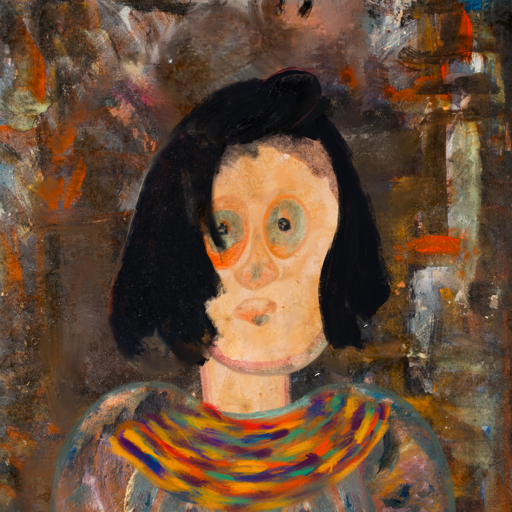
Background: GypsyQueen, Head And Neck Front: Childish, Face Front: Childish, Bust: Boggyland, Hair Front: Mosgoul, Head Accessory: Blank, Second Necklace: An_Impression_2, Necklace: Blank, Baby: Blank